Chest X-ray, AP view. Patient: 76 years old, sex M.
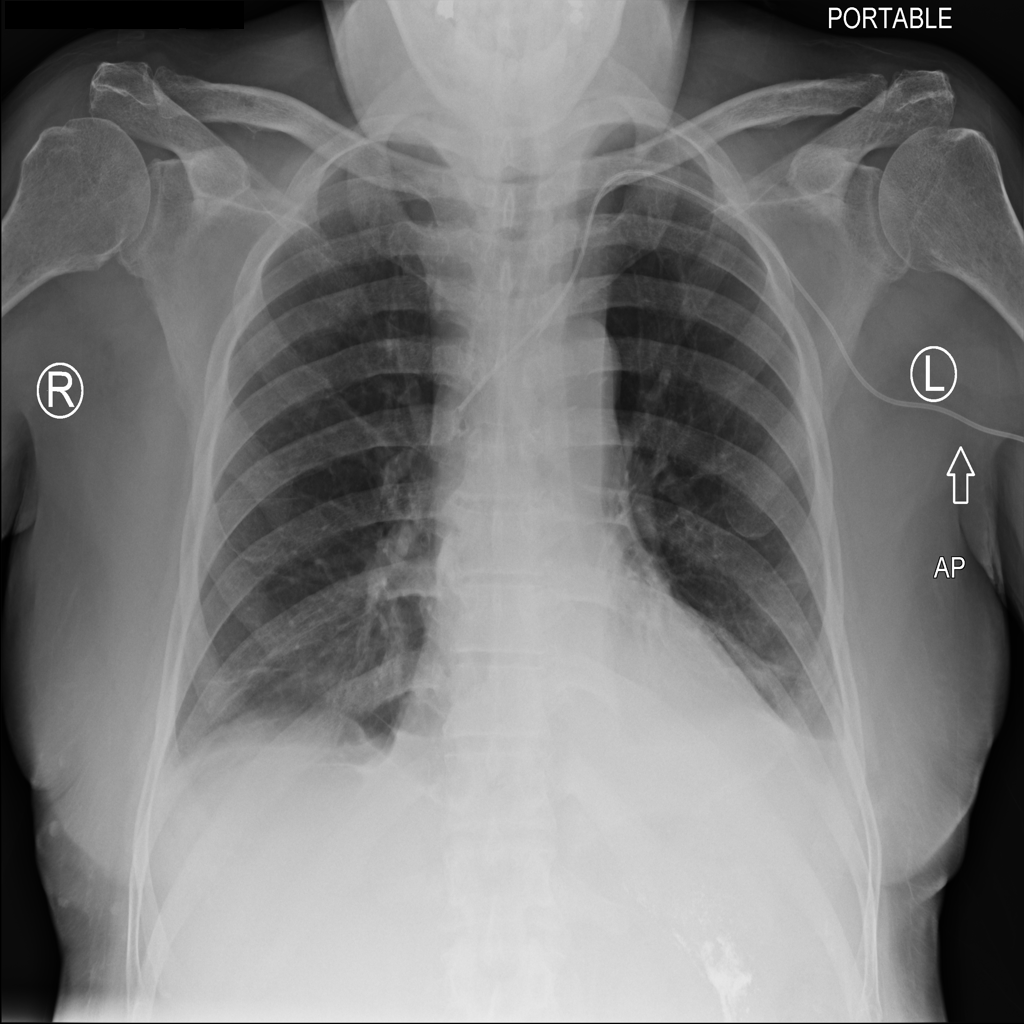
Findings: Atelectasis